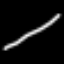
Label: line